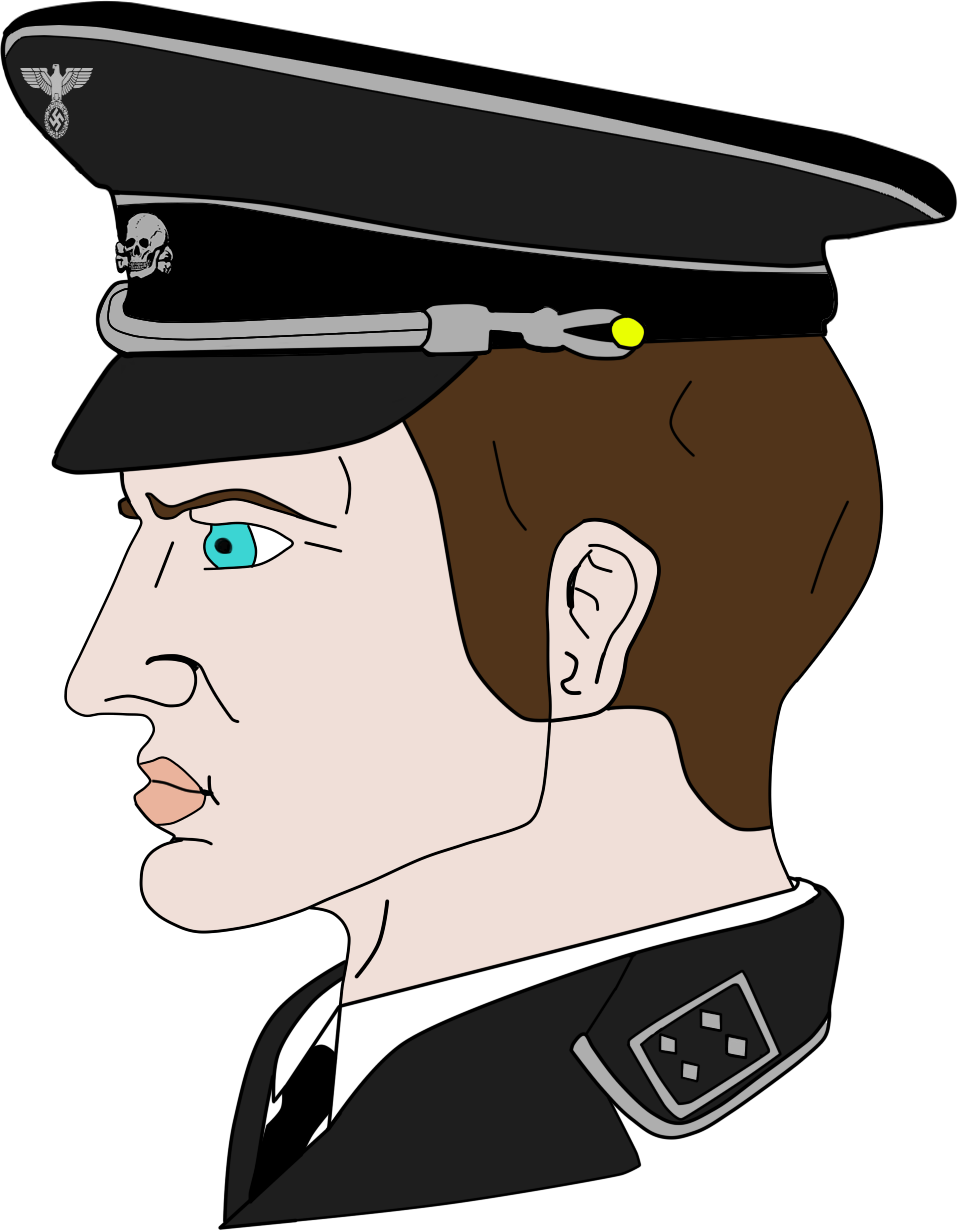
Label: 4_Yes_Chad